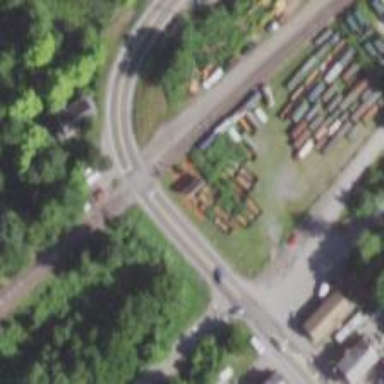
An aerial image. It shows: Level crossing along the railway.